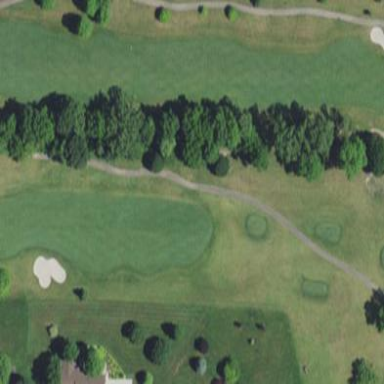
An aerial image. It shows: Golf fairway covered with lush grass.